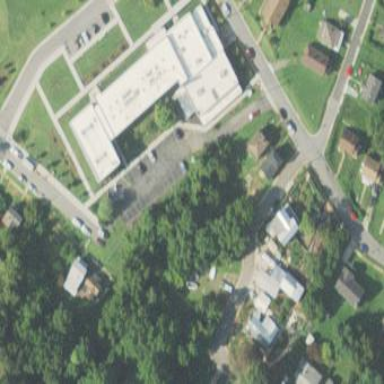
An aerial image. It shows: The building is school but is actually being used as apartments.